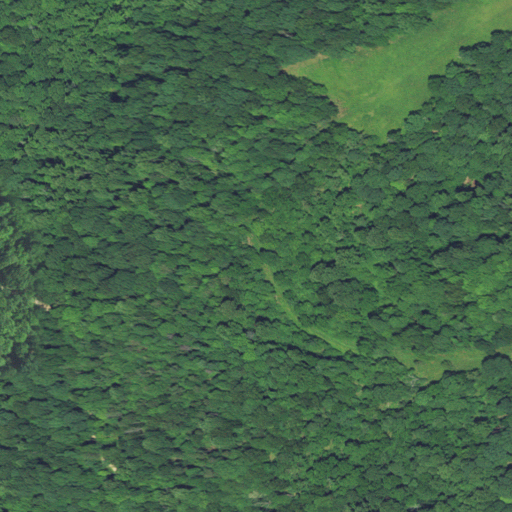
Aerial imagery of mountain in West Virginia named Dave Allen Point containing deciduous forest and open development